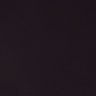
Metastatic tissue present: no